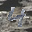
Label: 4